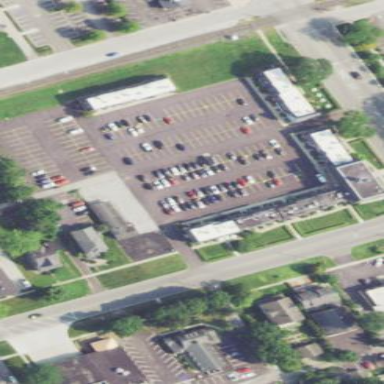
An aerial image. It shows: Commercial building with tan exterior. The roof of the building is black.